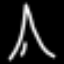
Label: The Eiffel Tower